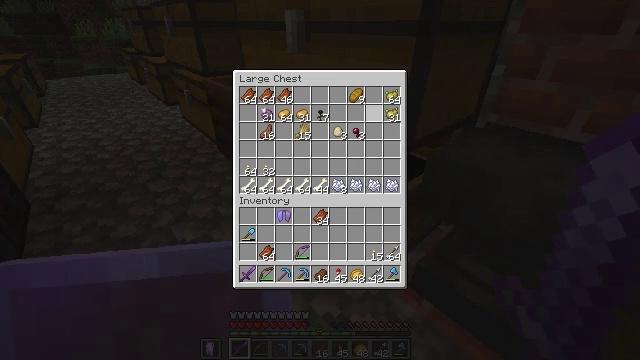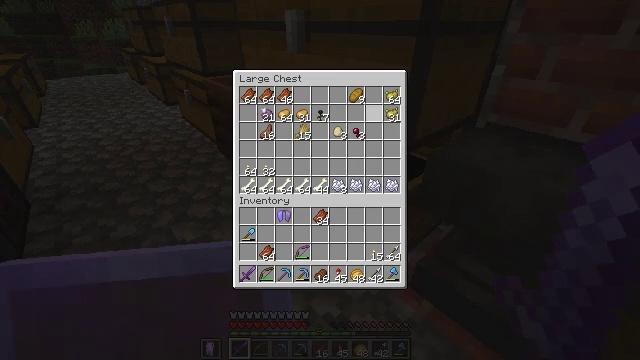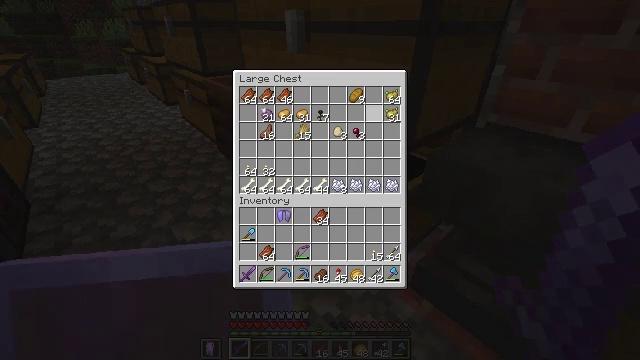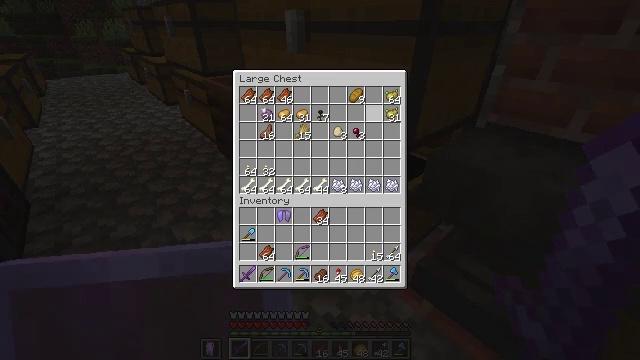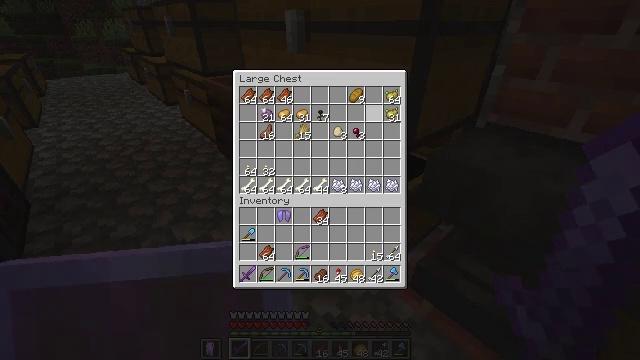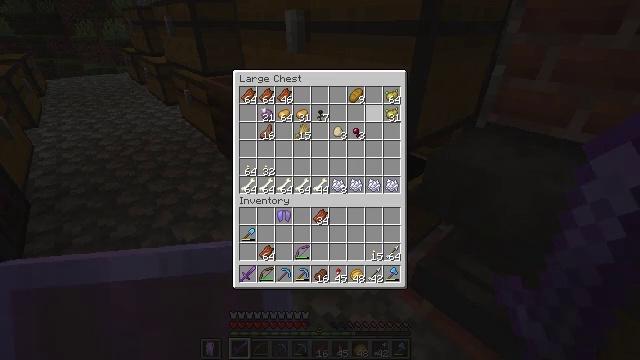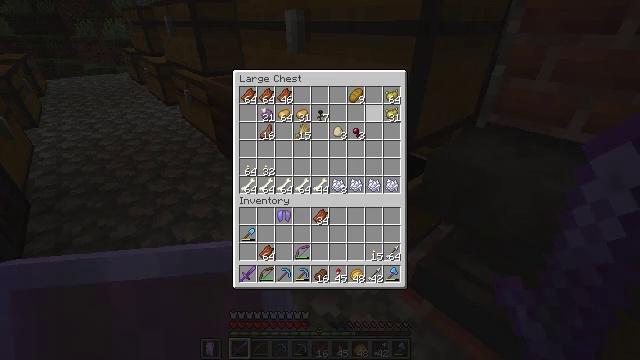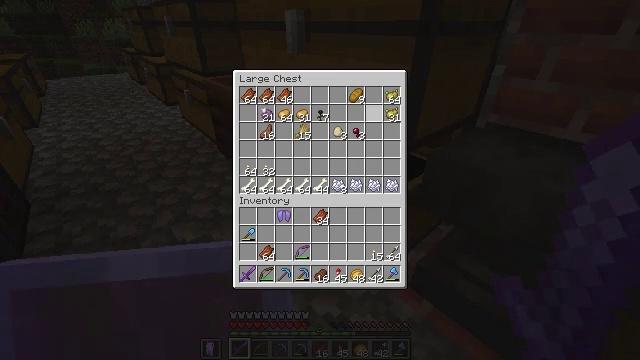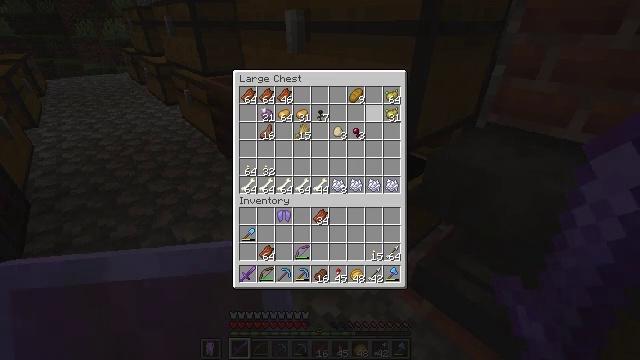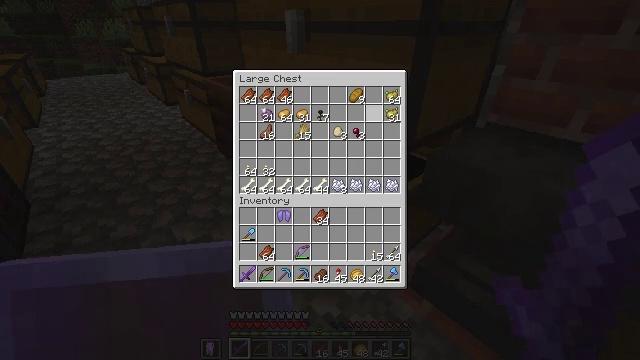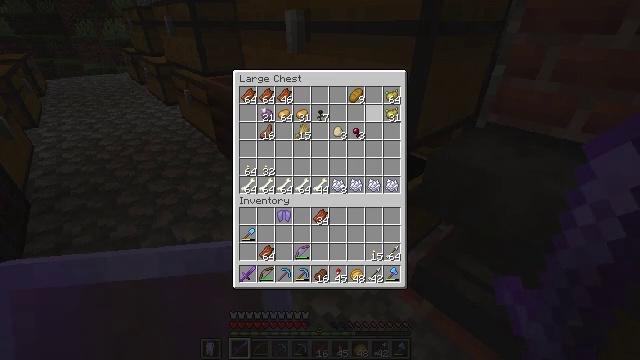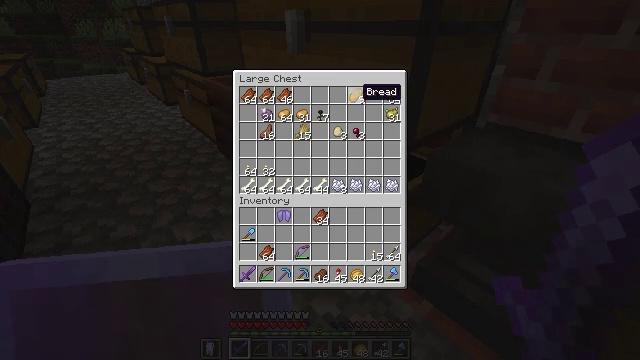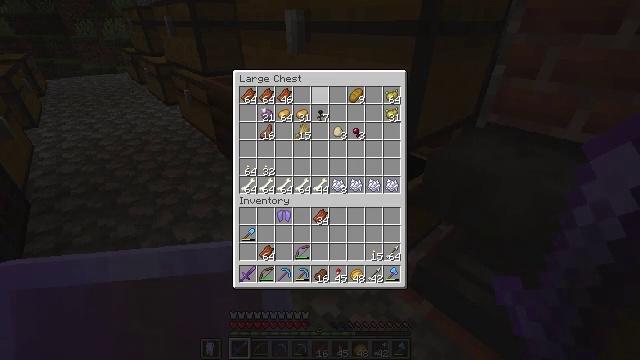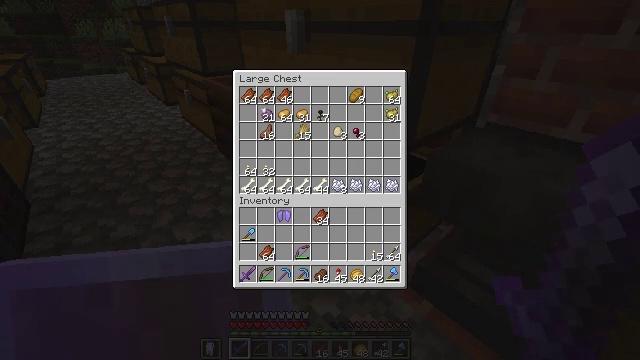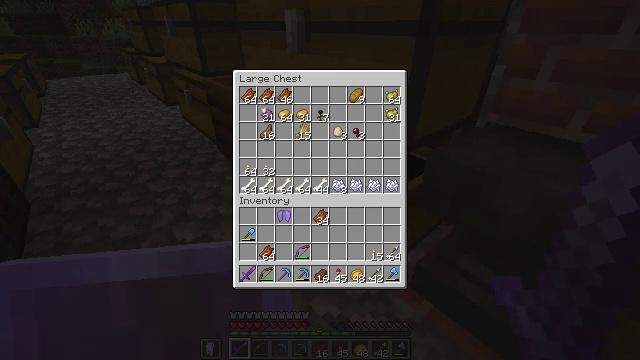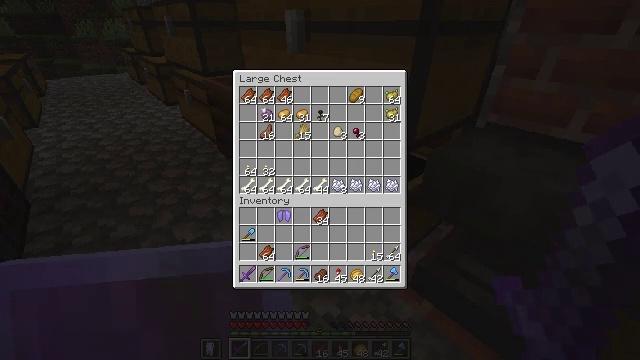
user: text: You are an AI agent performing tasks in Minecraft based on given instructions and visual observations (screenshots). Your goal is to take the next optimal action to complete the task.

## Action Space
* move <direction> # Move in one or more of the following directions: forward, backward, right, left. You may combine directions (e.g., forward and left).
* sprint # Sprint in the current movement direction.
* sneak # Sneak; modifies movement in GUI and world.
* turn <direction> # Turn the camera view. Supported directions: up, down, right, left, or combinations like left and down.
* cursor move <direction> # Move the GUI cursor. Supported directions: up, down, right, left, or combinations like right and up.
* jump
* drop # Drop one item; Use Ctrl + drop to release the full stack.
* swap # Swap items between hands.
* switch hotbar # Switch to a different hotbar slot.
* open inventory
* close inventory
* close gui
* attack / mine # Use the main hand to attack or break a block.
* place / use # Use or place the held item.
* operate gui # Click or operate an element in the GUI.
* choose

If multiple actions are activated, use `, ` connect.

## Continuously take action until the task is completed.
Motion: motion action
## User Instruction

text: Open your crafting interface to make an emerald.
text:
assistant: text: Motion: no_op
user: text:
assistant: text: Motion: no_op
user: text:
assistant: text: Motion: no_op
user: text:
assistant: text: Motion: no_op
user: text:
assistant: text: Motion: no_op
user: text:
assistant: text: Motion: no_op
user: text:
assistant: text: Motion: no_op
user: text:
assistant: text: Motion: no_op
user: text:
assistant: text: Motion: no_op
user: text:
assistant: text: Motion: no_op
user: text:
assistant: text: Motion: cursor move left and up
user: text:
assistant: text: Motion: cursor move left and up
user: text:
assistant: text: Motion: sneak, cursor move left and up
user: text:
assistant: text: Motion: sneak
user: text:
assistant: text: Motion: sneak
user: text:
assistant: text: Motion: sneak
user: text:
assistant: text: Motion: sneak
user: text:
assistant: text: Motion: sneak, cursor move down
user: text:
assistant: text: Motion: sneak
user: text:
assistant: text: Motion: sneak
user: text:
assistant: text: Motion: sneak
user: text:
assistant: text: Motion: sneak
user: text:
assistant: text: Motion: sneak, choose
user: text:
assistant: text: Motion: sneak, choose
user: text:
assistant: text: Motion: sneak, choose
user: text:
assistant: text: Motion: sneak, cursor move left
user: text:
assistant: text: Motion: sneak, cursor move left
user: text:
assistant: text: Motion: sneak
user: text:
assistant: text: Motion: sneak
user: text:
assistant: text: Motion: sneak, choose